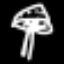
Label: mushroom